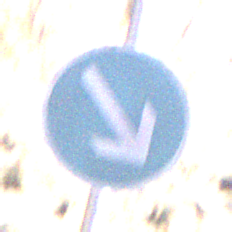
Verkehrszeichen: VorgeschriebeneVorbeifahrtRechts
Umgebung: Outdoor, Nature
Tageszeit: Midday
Wetter: Clear
Licht: Natural
Jahreszeit: NotSpecified
Kontrast: HighContrast